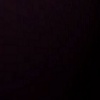
Label: space